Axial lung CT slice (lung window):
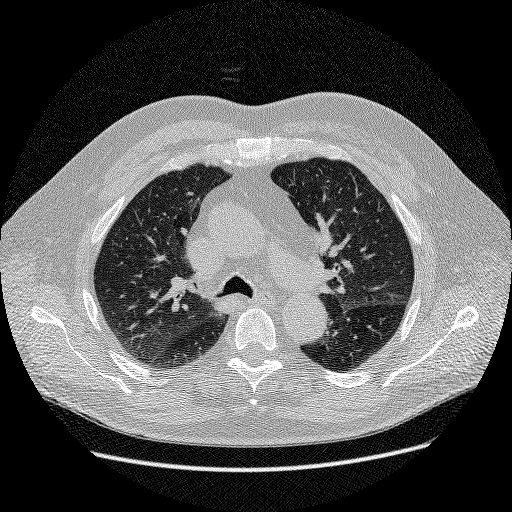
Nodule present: no